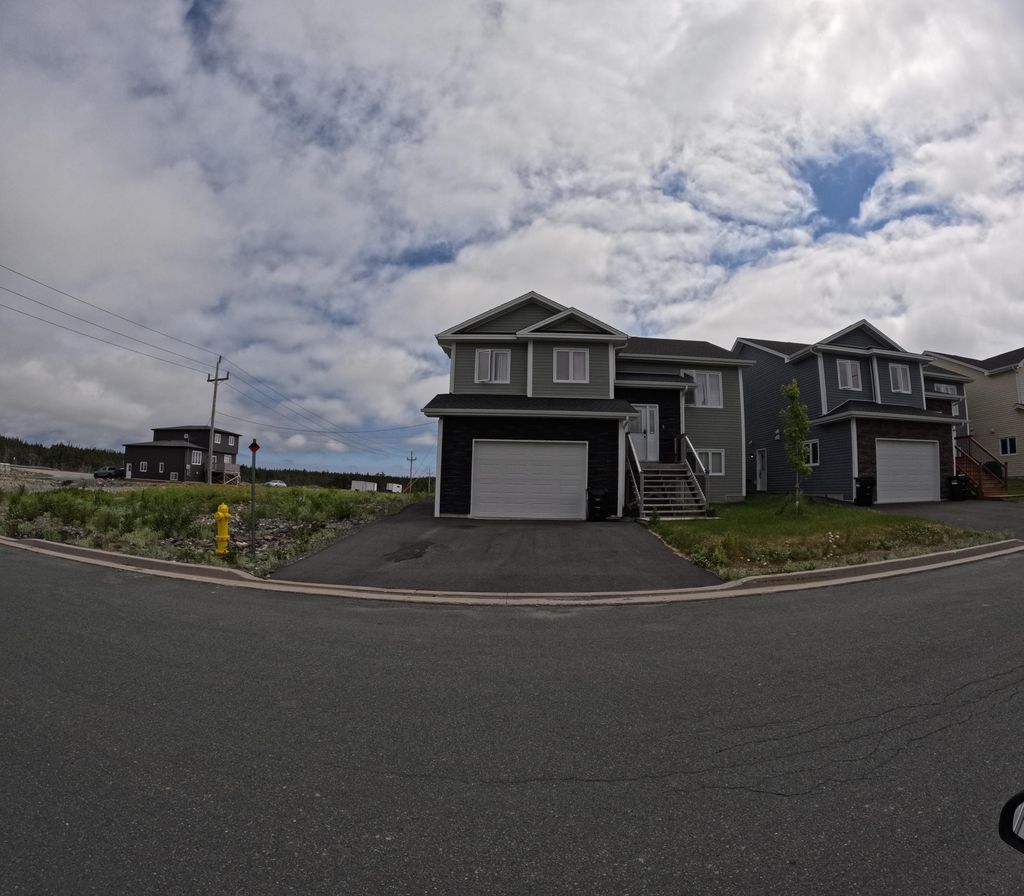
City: st_johns